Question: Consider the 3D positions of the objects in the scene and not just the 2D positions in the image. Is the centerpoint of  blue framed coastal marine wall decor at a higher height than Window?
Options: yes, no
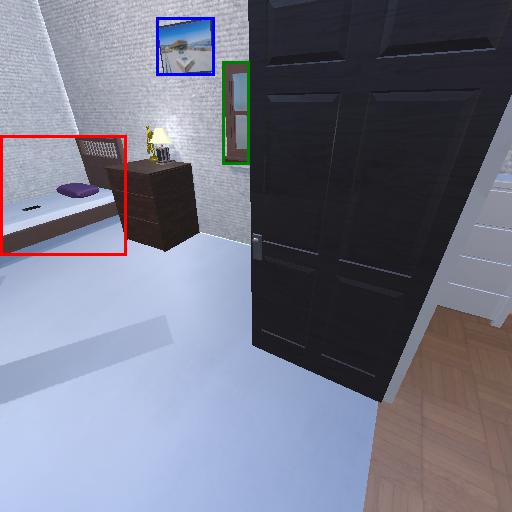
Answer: yes